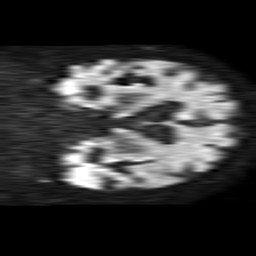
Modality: TRACE
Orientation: coronal
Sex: female
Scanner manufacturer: philips
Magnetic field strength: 1.5 T
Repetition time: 4.6 s
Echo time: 0.08631 s